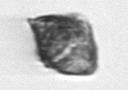
Label: Kryptoperidinium_triquetrum